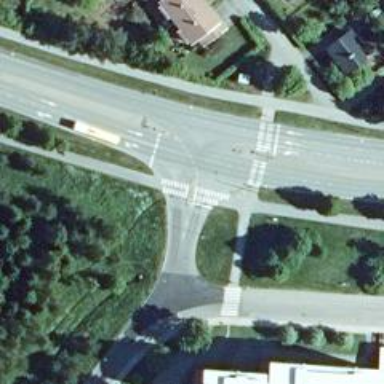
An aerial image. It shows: Marked crossing on asphalt cycleway.